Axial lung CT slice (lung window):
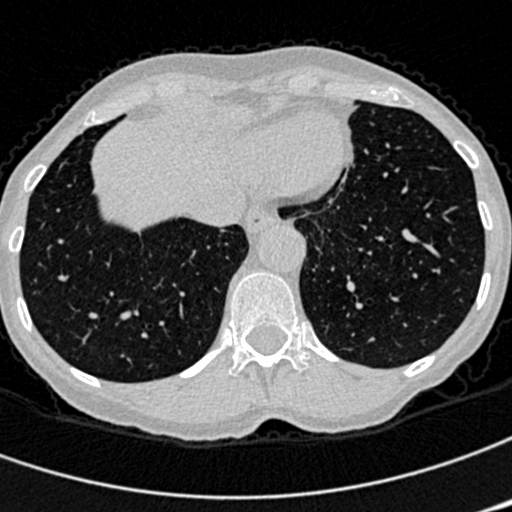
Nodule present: no